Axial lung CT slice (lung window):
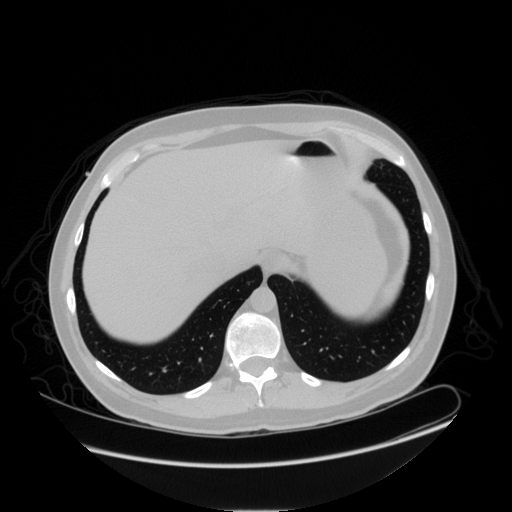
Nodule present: no